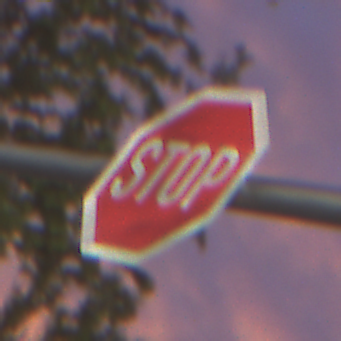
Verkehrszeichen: Stop
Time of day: SunriseSunset
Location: Outdoor (Urban)
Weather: PartlyCloudy
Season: NotSpecified
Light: Artificial